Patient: sex M, age 60
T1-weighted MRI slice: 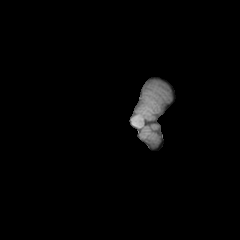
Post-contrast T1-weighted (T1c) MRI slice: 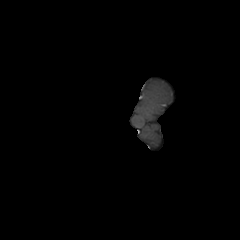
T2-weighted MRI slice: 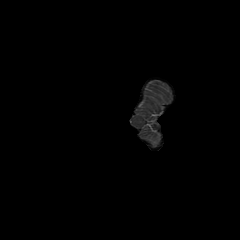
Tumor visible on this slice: no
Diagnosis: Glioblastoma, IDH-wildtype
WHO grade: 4